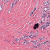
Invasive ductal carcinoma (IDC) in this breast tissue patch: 1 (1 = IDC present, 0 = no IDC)